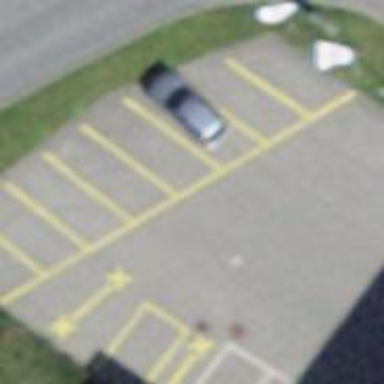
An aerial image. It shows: Parking area with surface.